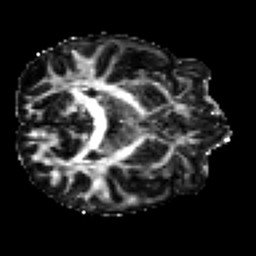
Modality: FA
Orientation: axial
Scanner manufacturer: siemens
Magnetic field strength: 3 T
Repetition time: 7.8 s
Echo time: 0.09 s